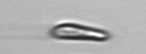
Label: Chrysochromulina